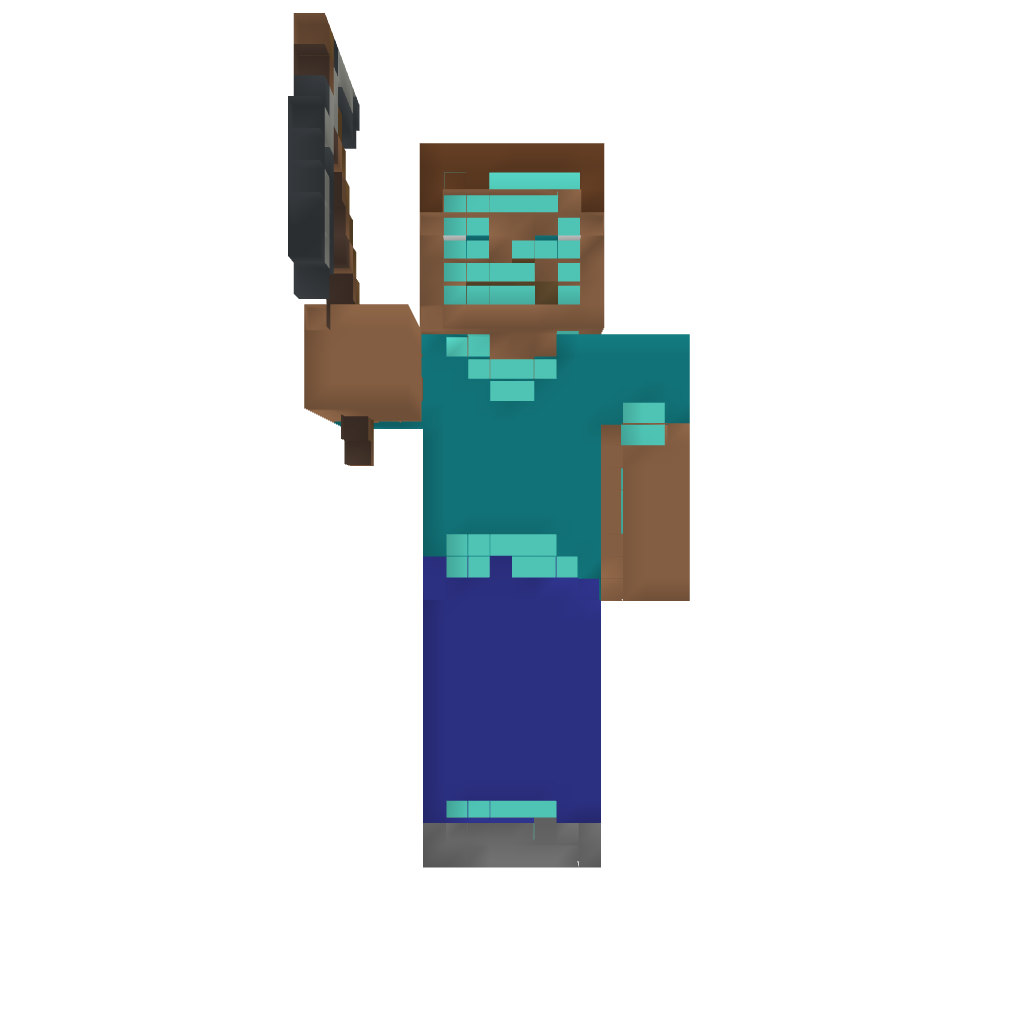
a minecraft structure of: Steve the miner statue